Question: Im trying to set html text with different text sizes in one textview but nothing.
I'm trying like this:
'''
textViewNextTime.setText(Html.fromHtml("<h2>4</h2><p>38</p>"));
'''
and also I've tried using and tags but without success. Can anyone help me to create a textView with text like this(without the circle ofcourse):

In example the '4' should be like '140sp' in size, and the ':38' should be something like '70sp' in size
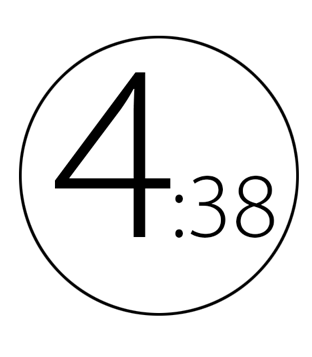
Answer: If you don't need to use html you can try something like this:
'''
String s= "4:38";
SpannableString ss1= new SpannableString(s);
ss1.setSpan(new RelativeSizeSpan(2f), 0, 1, 0); // set size
TextView tv= (TextView) findViewById(R.id.textview);
tv.setText(ss1);
'''